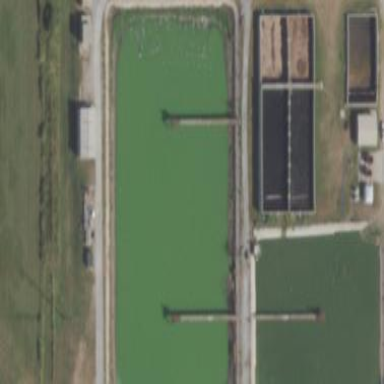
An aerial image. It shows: Image of wastewater.